Interaction volume radius: 5 \u00c5
Interaction volume height: 25 \u00c5
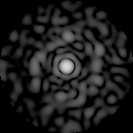
Disorder parameter: 0.8443